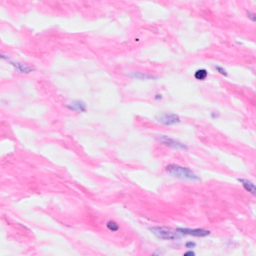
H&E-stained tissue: Breast